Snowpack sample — Loveland Pass, Silver Plume, Colorado, USA (1/12/25, 11:40 AM MST)
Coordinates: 39.66, -105.88
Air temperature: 7 °F
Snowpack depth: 140 cm
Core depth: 10 cm
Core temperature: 41 °F
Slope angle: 11°, slope face: 30°
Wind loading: high
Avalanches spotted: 2
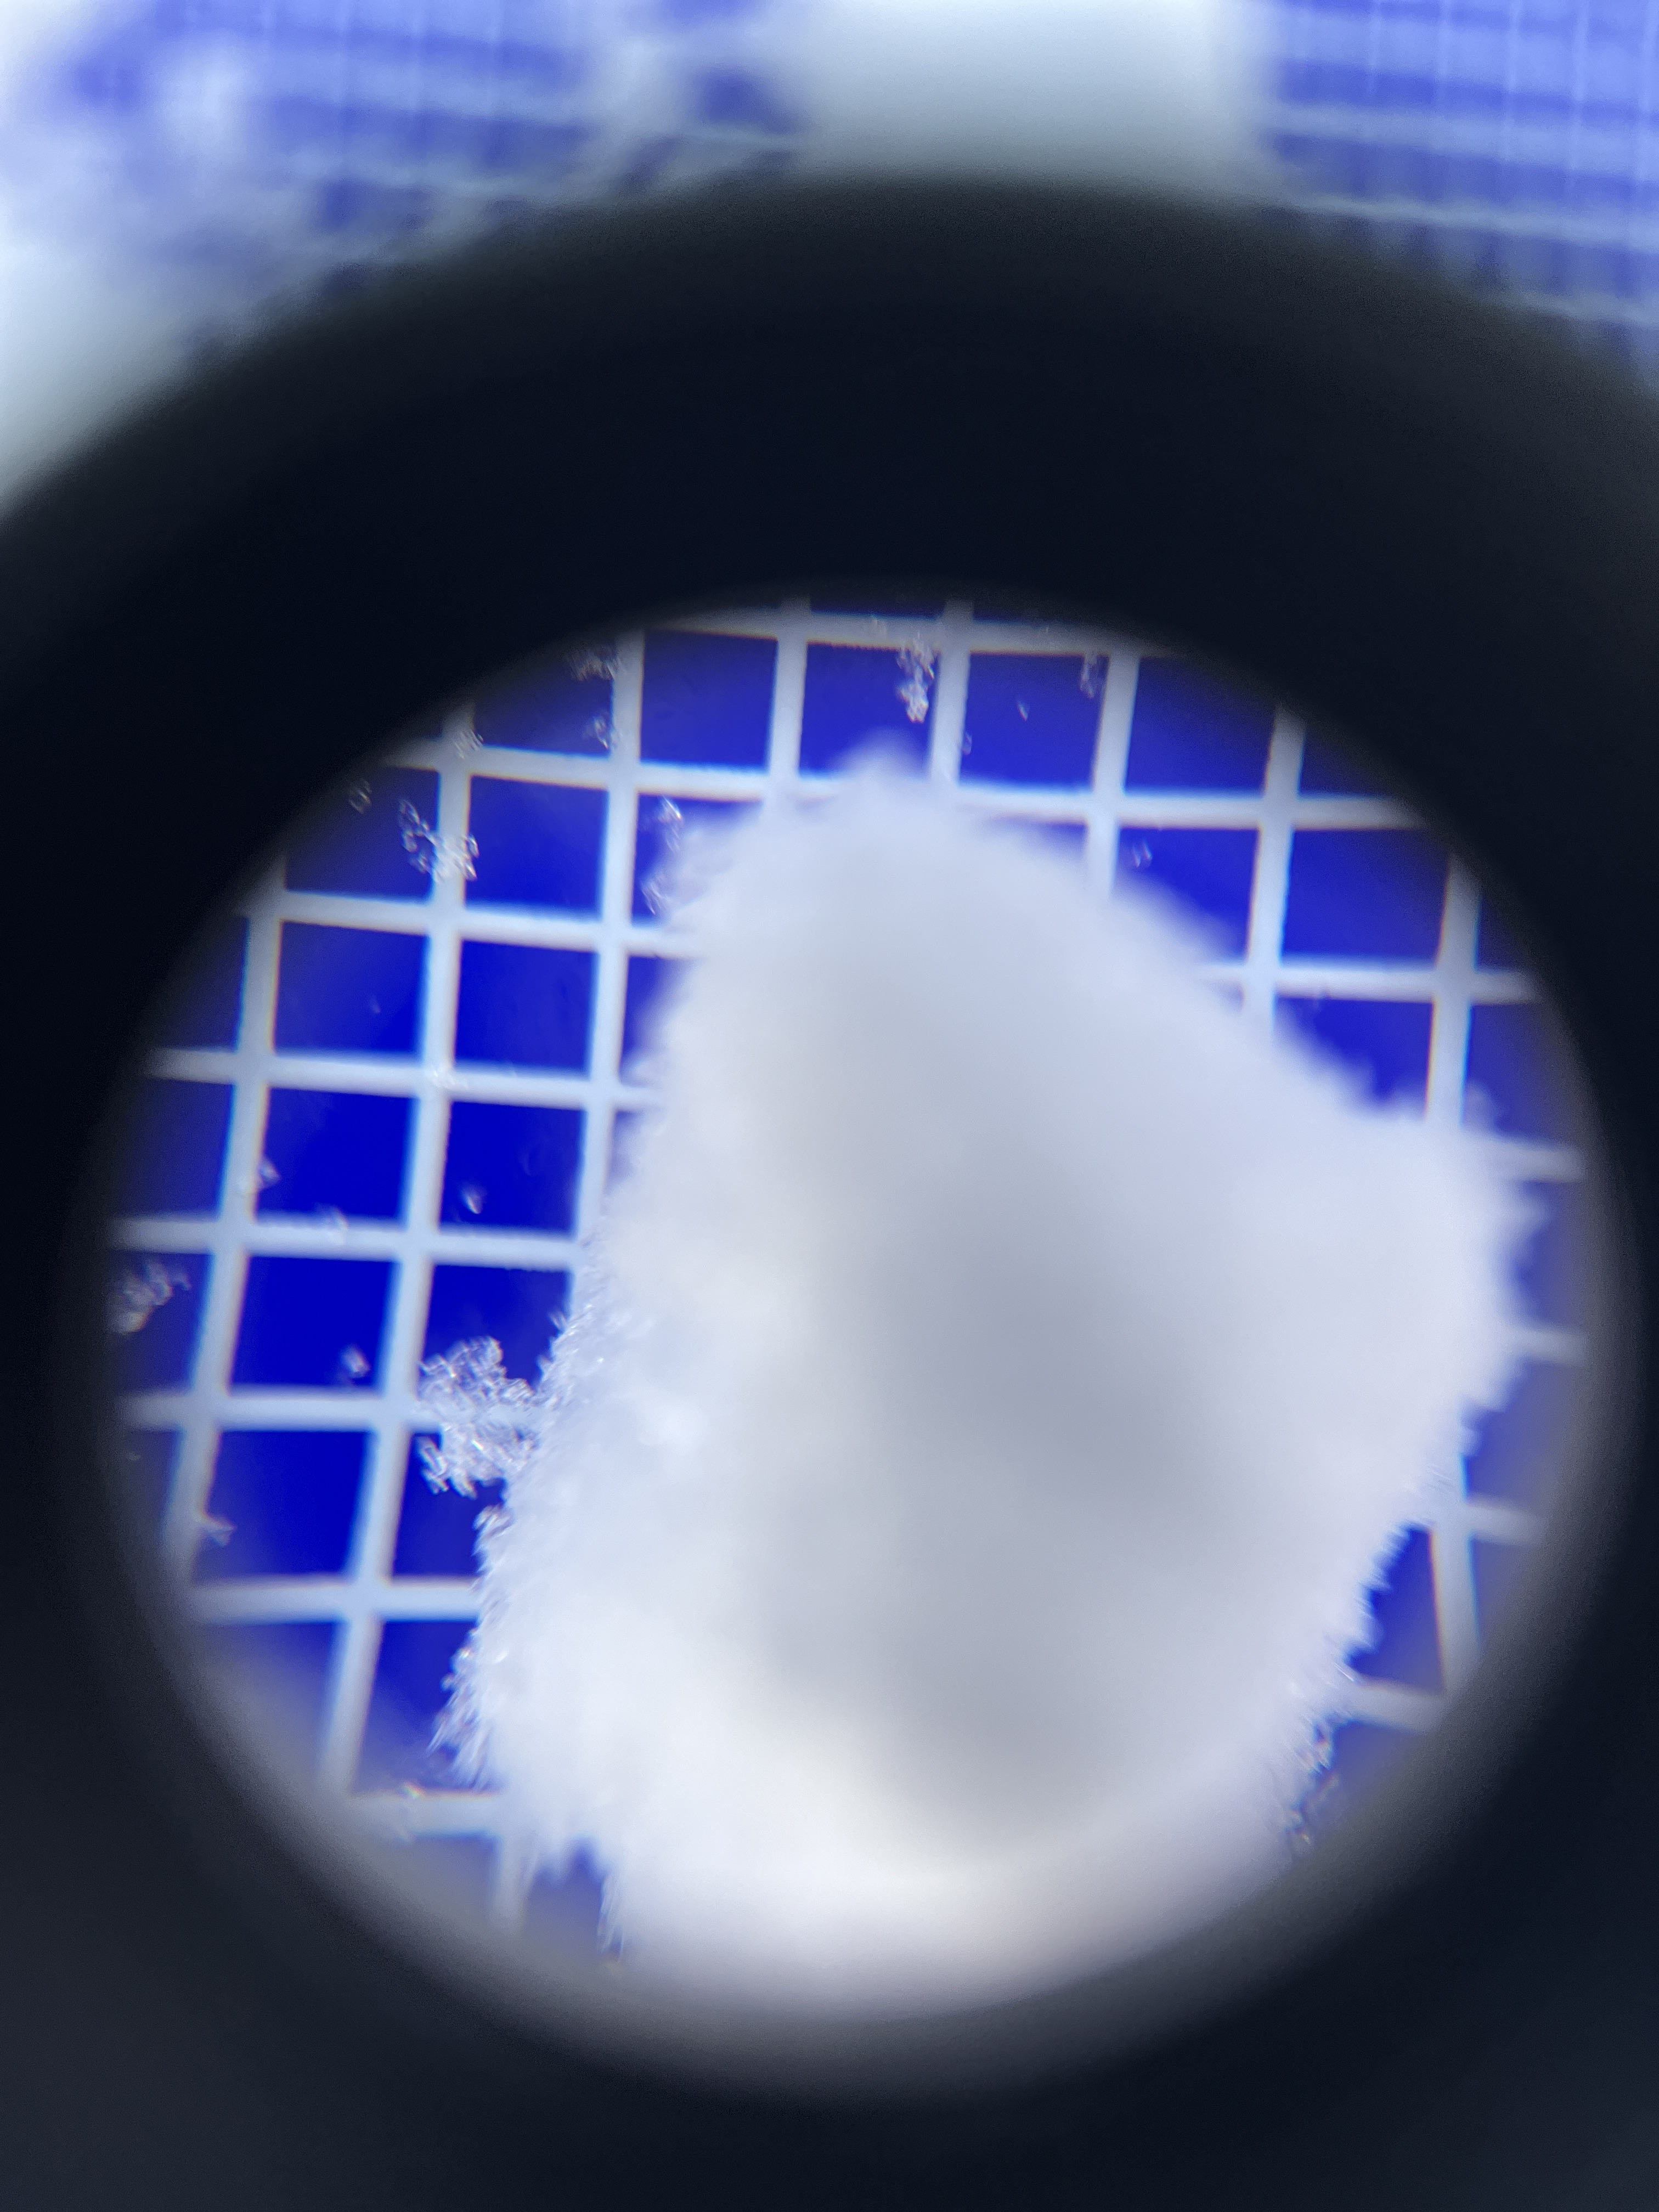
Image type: magnified_profile
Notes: Pilot using slightly modified coring method that took too large segment for snow profile picturing, advised not to use in higher level models. Two avalanche on south face nearby, partially cloudy with light snow in the last 24 hours. Lots of wind loading on eastern features.